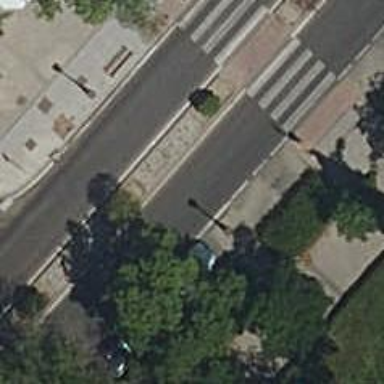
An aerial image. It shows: Kerb barrier.